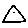
Label: triangle